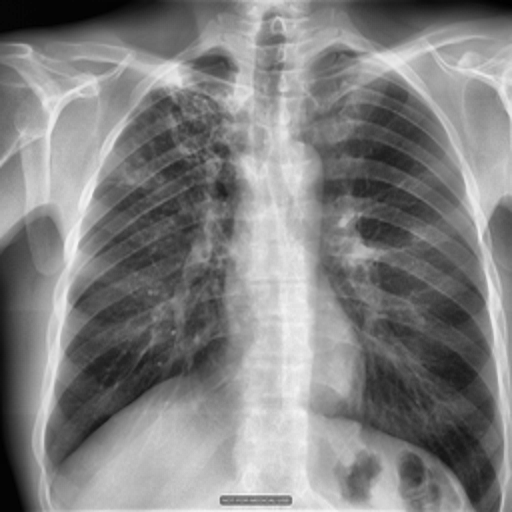
Finding: TUBERCULOSIS